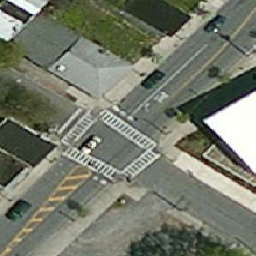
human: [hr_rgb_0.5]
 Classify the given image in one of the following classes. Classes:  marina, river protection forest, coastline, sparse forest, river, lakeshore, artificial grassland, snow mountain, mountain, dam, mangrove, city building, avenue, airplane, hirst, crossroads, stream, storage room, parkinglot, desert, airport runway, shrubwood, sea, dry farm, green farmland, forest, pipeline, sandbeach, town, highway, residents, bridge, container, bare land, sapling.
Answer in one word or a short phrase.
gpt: crossroads